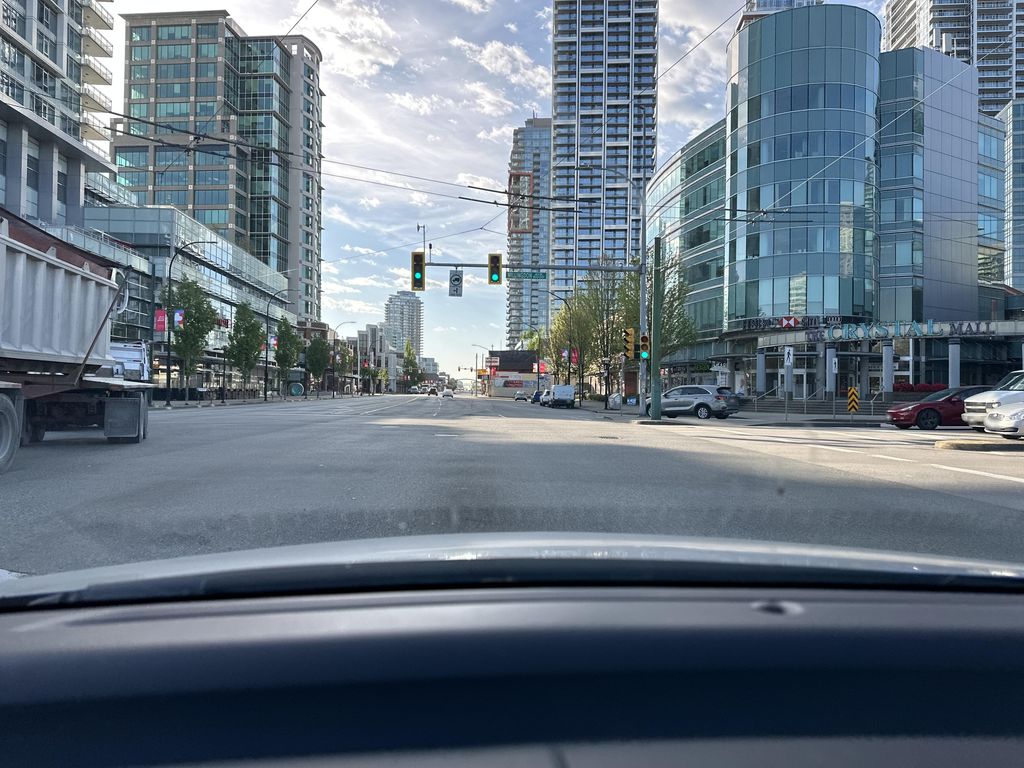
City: vancouver